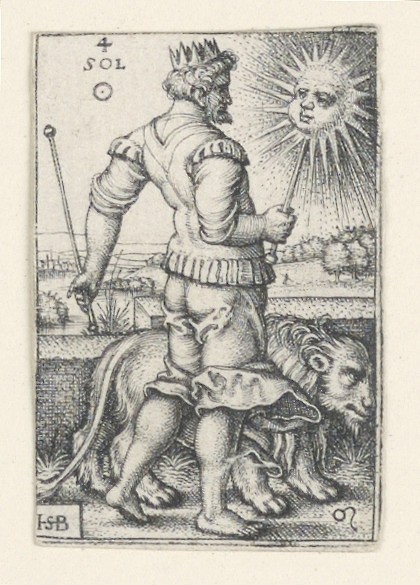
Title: The Sun, from The Seven Planets
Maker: Hans Sebald Beham, German, 1500–1550
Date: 1539
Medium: Engraving on paper
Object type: Print
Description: The figure of the Sun stands, facing right in profile. He wears a crown and in his right hand carries a wand which bears a face with gleaming rays. He is accompanied by Leo (the lion). At upper left, the word "SOL" and the symbol for gold.